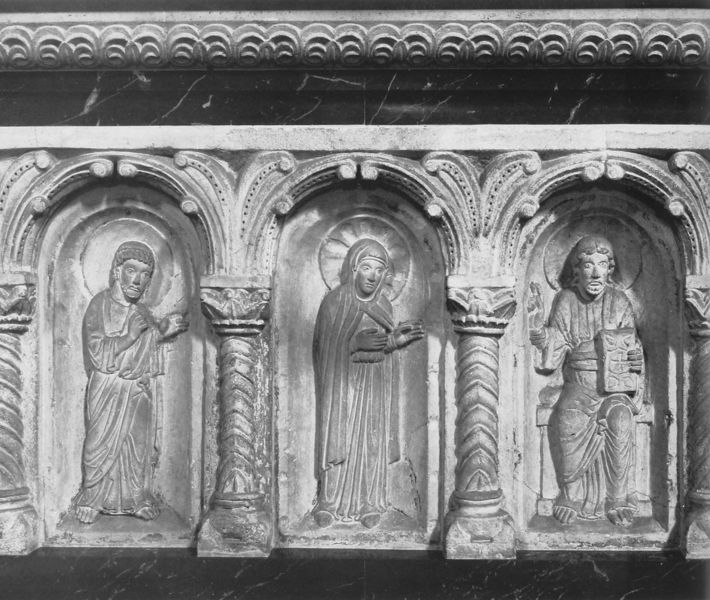
Titel: Thronender Christus mit Maria und Apostel (vermutlich Schranken eines figürlichen Lettners)
Standort: Trier, Dom (EU - D - RP)
Schlagwörter: blätter, mann, schatten, umhang, weiß, sitzen, finger, frau, geste, kleider, marmor, säule, säulen, schleier, muster, bart, bibel, falten, johannes, sockel, stein, hände, kirche, gewand, mantel, sitzend, drei, gewänder, mutter, borte, relief, bogen, rundbogen, thron, ornamente, farn, faltenwurf, zehen, bögen, nische, außen, buch, laufgang, arkaden, kapitell, portal, heiligenschein, skulpturen, statuen, nimbus, sandstein, zwerggalerie, christus, jesus, mittelalter, rundbögen, romanik, segen, heilige, basis, maria, schwur, nischen, bogengang, eid, apostel, evangelist, weltenrichter, nimben, glorien, sakophag, mariea, figner, segenhand, joseph7portal